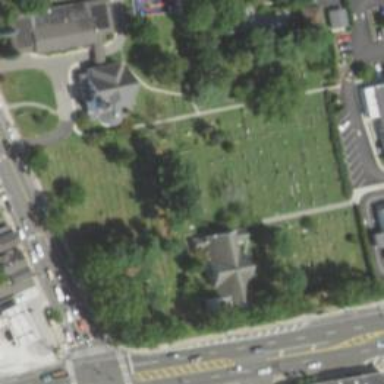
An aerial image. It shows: Grave yard.